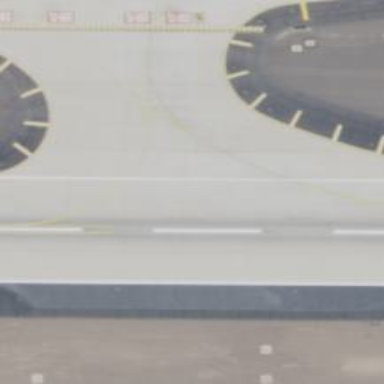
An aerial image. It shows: Image of taxiway at airport.